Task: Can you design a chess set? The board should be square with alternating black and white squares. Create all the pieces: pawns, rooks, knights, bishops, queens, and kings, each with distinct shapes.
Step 2785:
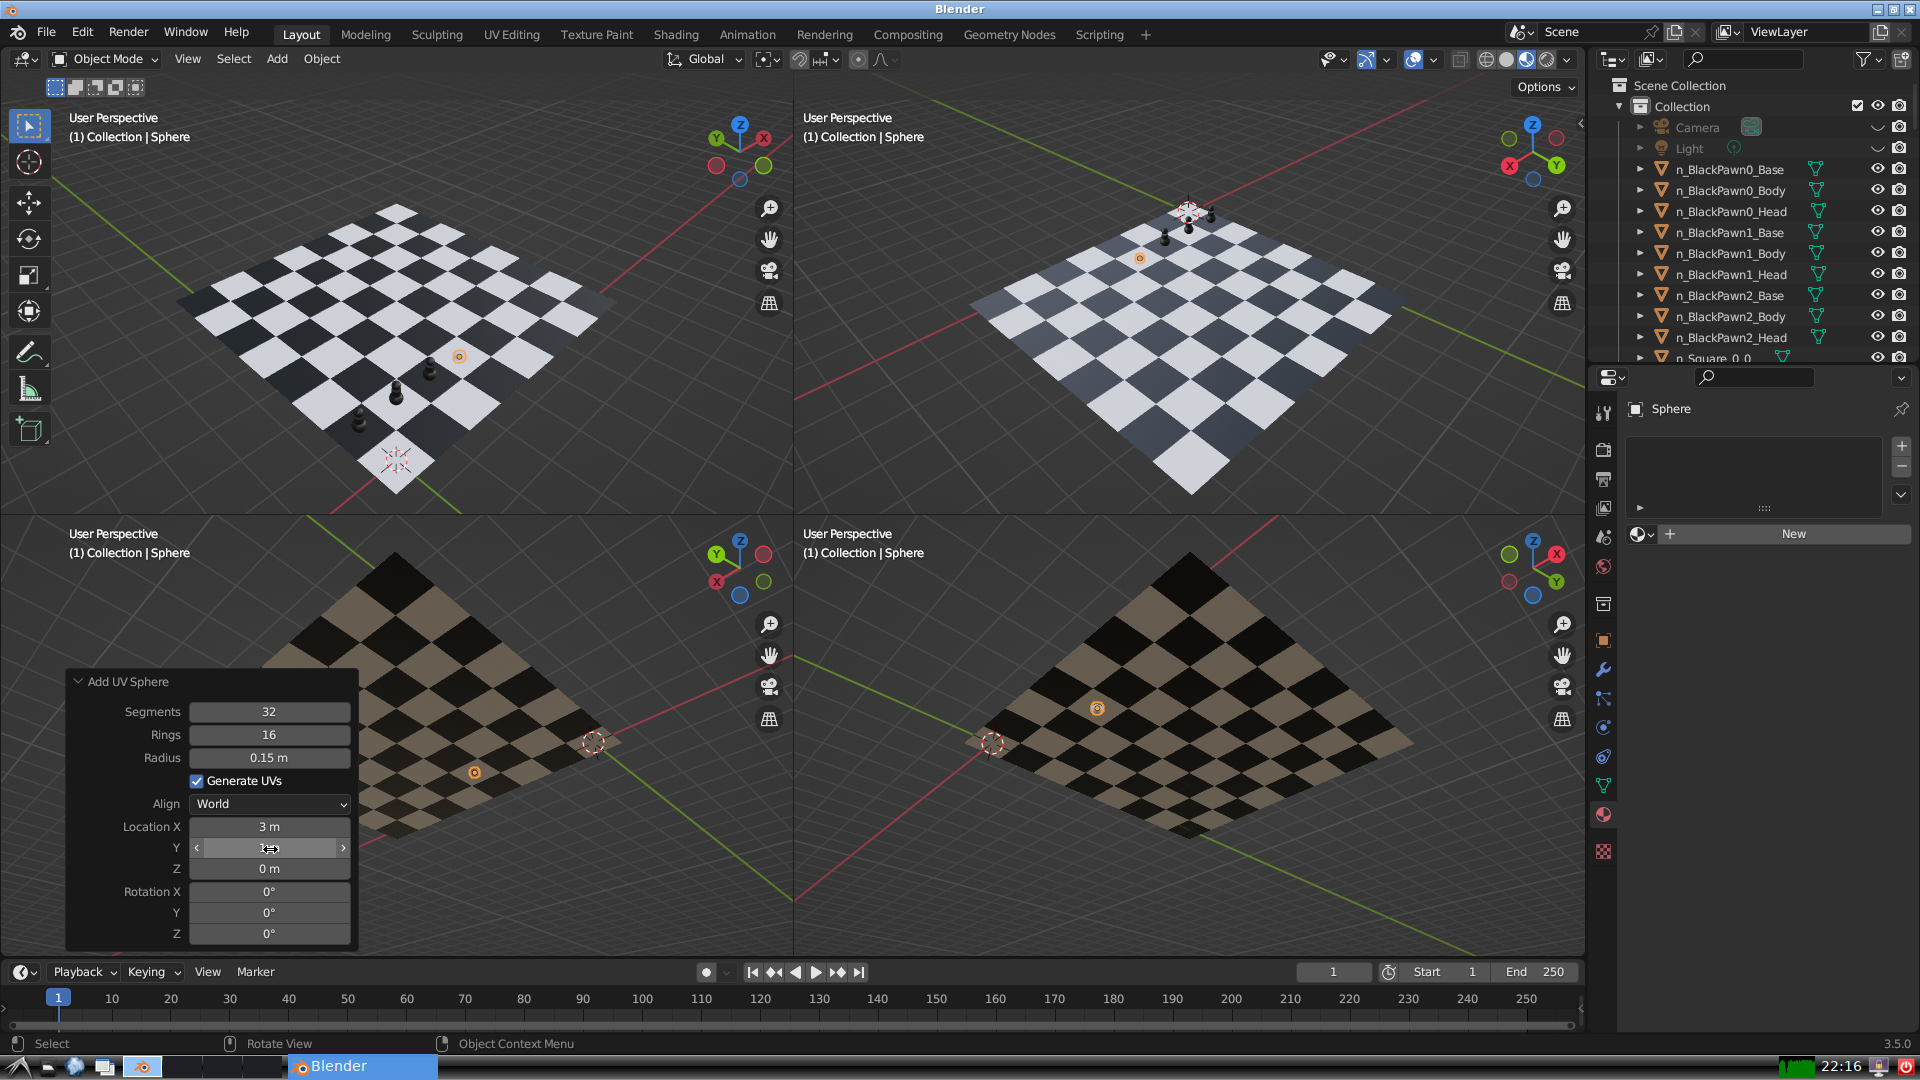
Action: {"mouse_move": [270, 867]}